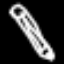
Label: pencil